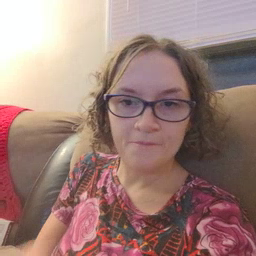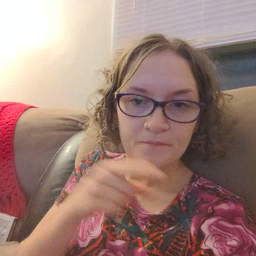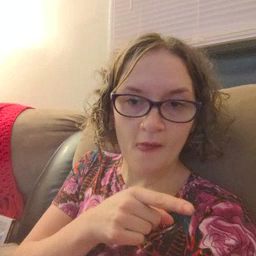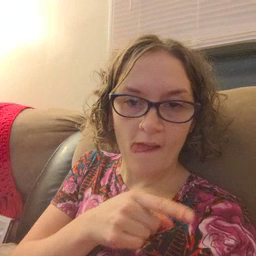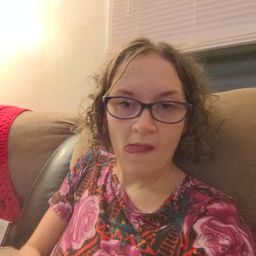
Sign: hesheit